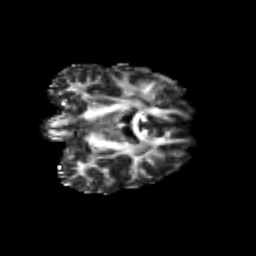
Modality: FA
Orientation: coronal
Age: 23
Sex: female
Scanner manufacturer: siemens
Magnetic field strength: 3 T
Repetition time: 3.5 s
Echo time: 0.113 s